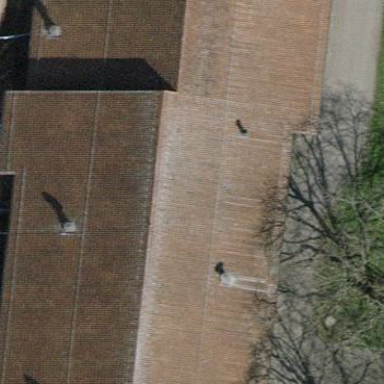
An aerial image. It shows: Stable building.